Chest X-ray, AP view. Patient: 59 years old, sex F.
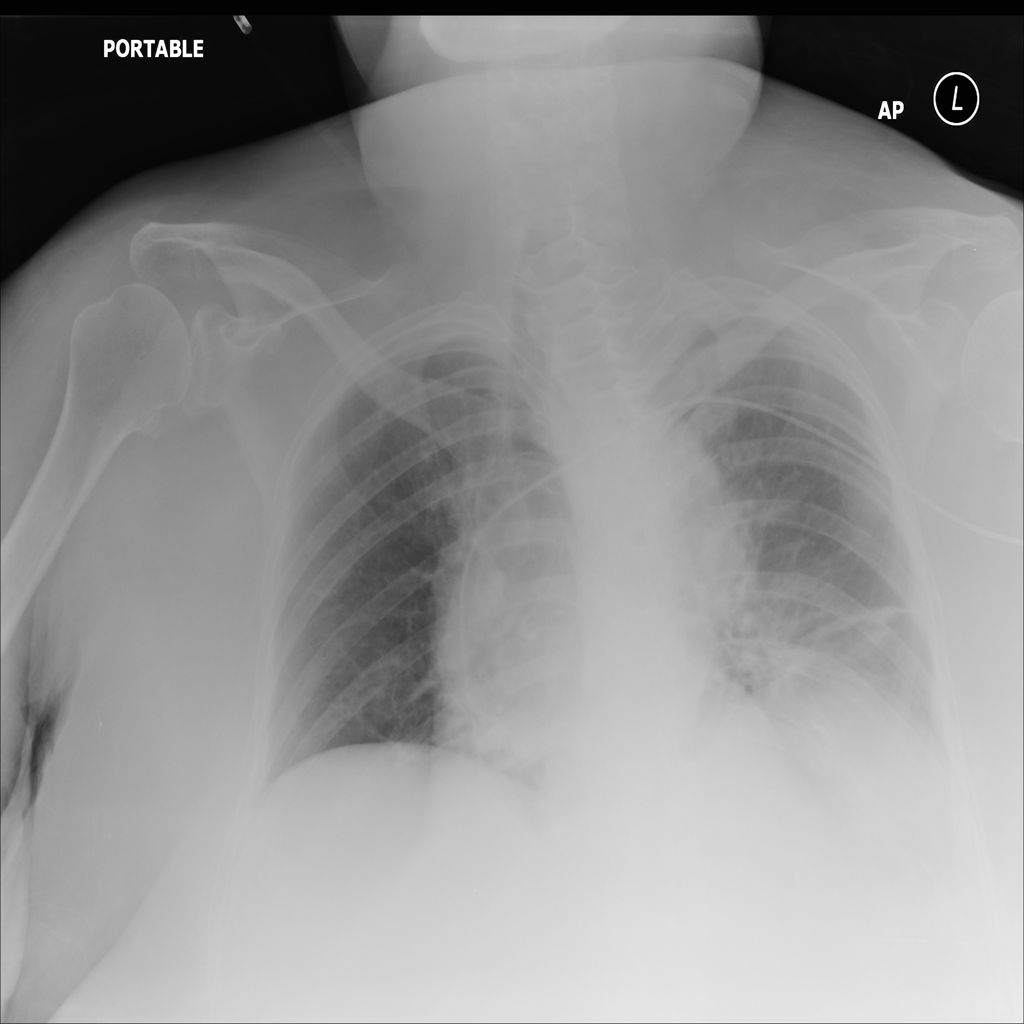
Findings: Atelectasis